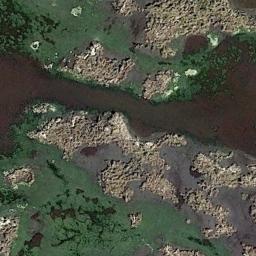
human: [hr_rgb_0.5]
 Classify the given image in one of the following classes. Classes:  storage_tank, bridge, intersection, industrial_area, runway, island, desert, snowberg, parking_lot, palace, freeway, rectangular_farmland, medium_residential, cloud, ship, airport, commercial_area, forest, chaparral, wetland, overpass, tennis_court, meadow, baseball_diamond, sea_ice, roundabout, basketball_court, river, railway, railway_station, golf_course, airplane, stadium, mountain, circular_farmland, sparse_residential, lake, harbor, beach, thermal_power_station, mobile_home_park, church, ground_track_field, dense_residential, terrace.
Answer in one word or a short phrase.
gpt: wetland